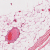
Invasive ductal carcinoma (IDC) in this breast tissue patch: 0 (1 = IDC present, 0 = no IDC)